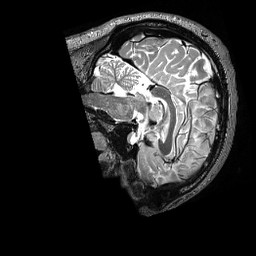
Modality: T2w
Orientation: sagittal
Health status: healthy
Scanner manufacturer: siemens
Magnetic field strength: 3 T
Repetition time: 3.2 s
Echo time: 0.565 s